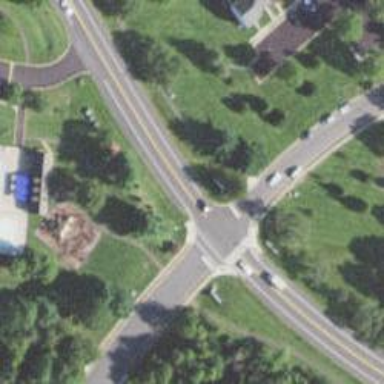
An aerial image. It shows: Road with stop sign.